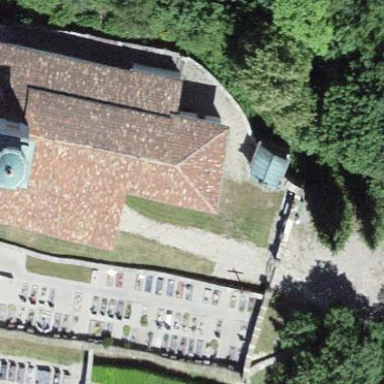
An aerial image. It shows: Building that is place of worship.